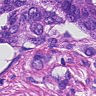
Metastatic tissue present: yes